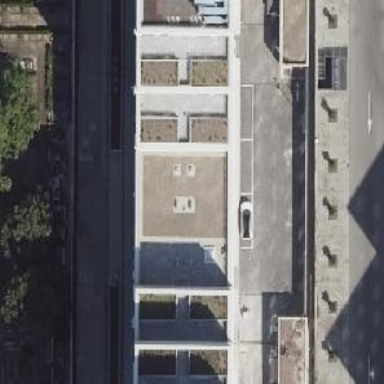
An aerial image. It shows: Part of building.